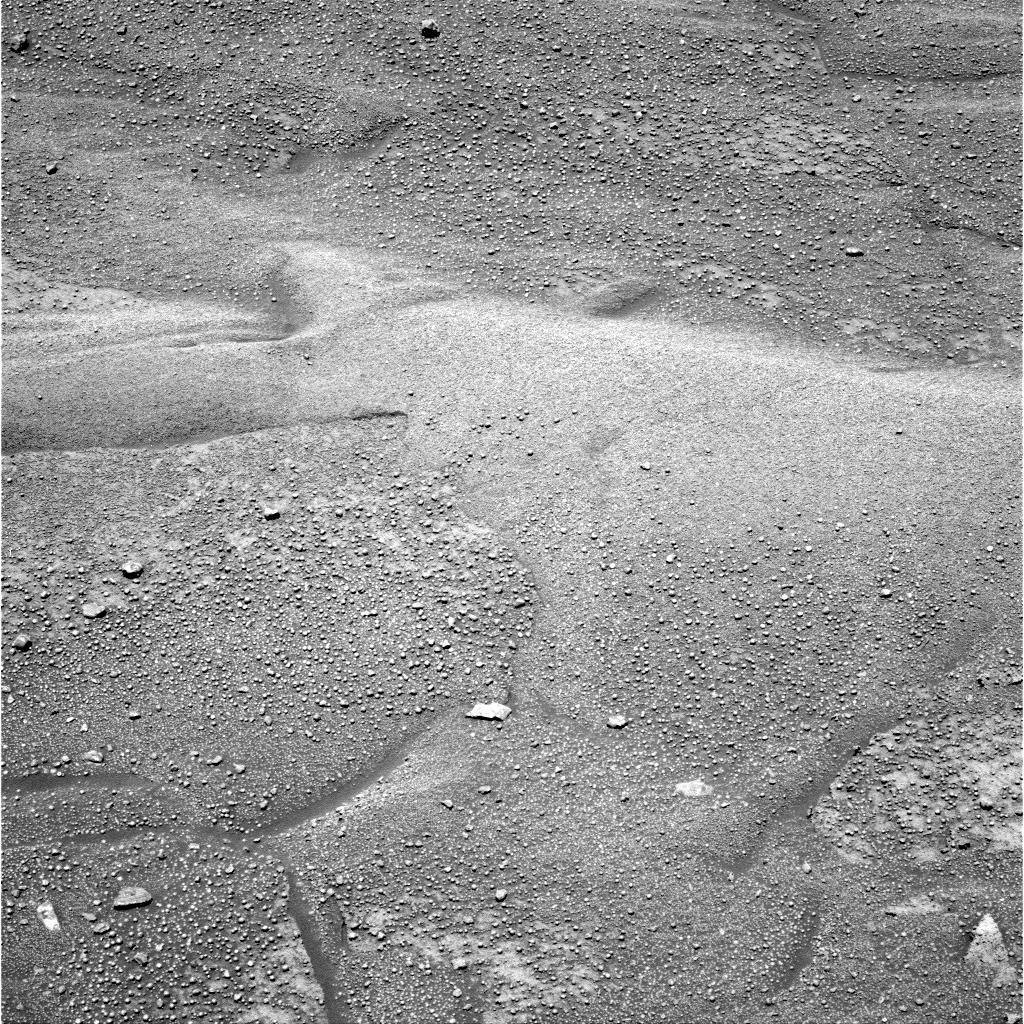
Terrain classes present: Bedrock, Gravel / Sand / Soil, Rock, Shadow